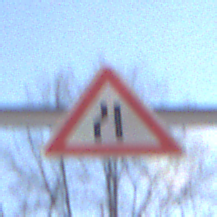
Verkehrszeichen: EinseitigVerengteFahrbahnLinks
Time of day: MorningAfternoon
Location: Outdoor (Special)
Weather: Clear
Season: Winter
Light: Natural